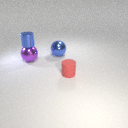
small red rubber cylinder to the right of large blue metal sphere